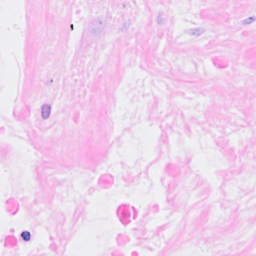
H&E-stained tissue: Breast